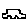
Label: car